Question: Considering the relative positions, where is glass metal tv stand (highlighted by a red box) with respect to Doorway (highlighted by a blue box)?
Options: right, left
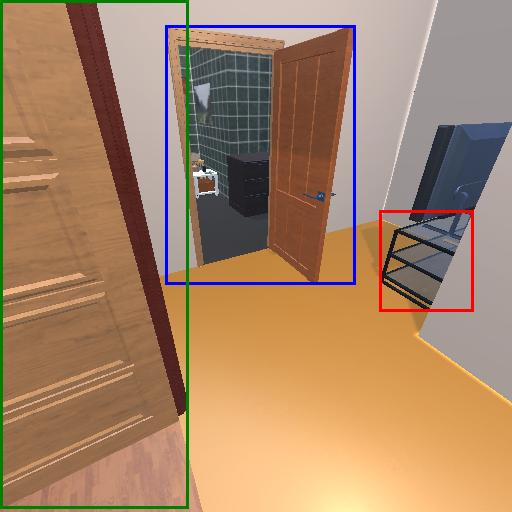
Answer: right